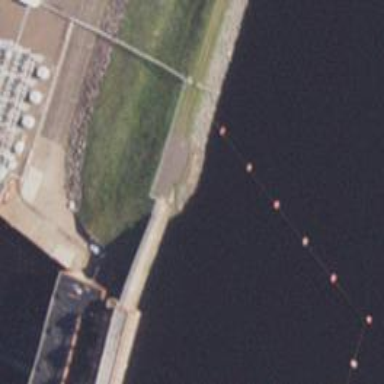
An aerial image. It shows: Dam along waterway.